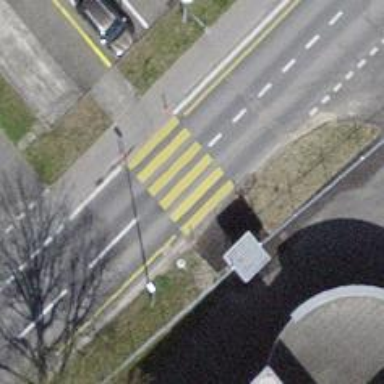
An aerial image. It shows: Uncontrolled zebra crossing with notable zebra markings.